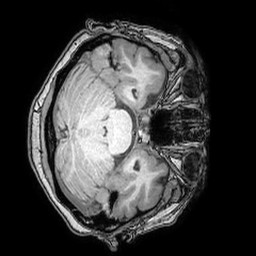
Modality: T1w
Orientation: axial
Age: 44
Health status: ill
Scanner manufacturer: philips
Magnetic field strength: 3 T
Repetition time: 0.007 s
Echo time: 0.0035 s